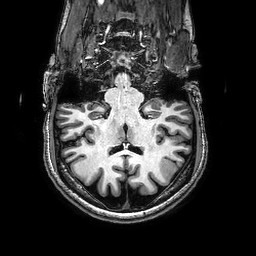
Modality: T1w
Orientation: sagittal
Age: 25
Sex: female
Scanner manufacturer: philips
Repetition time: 0.008139 s
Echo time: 0.00374 s